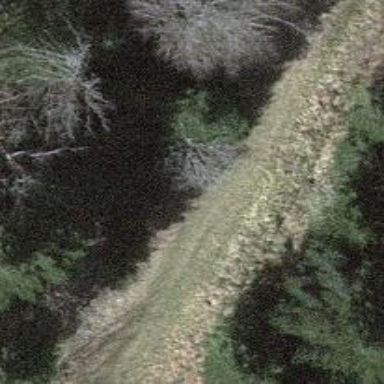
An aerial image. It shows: Path covered in grass.